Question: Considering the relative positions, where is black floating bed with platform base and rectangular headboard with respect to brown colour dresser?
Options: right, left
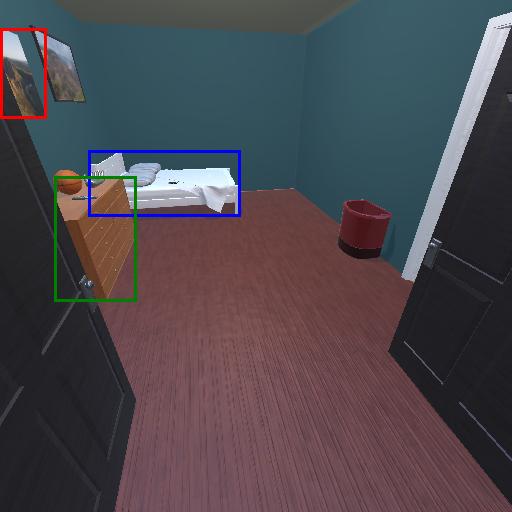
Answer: right